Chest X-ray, AP view. Patient: 49 years old, sex M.
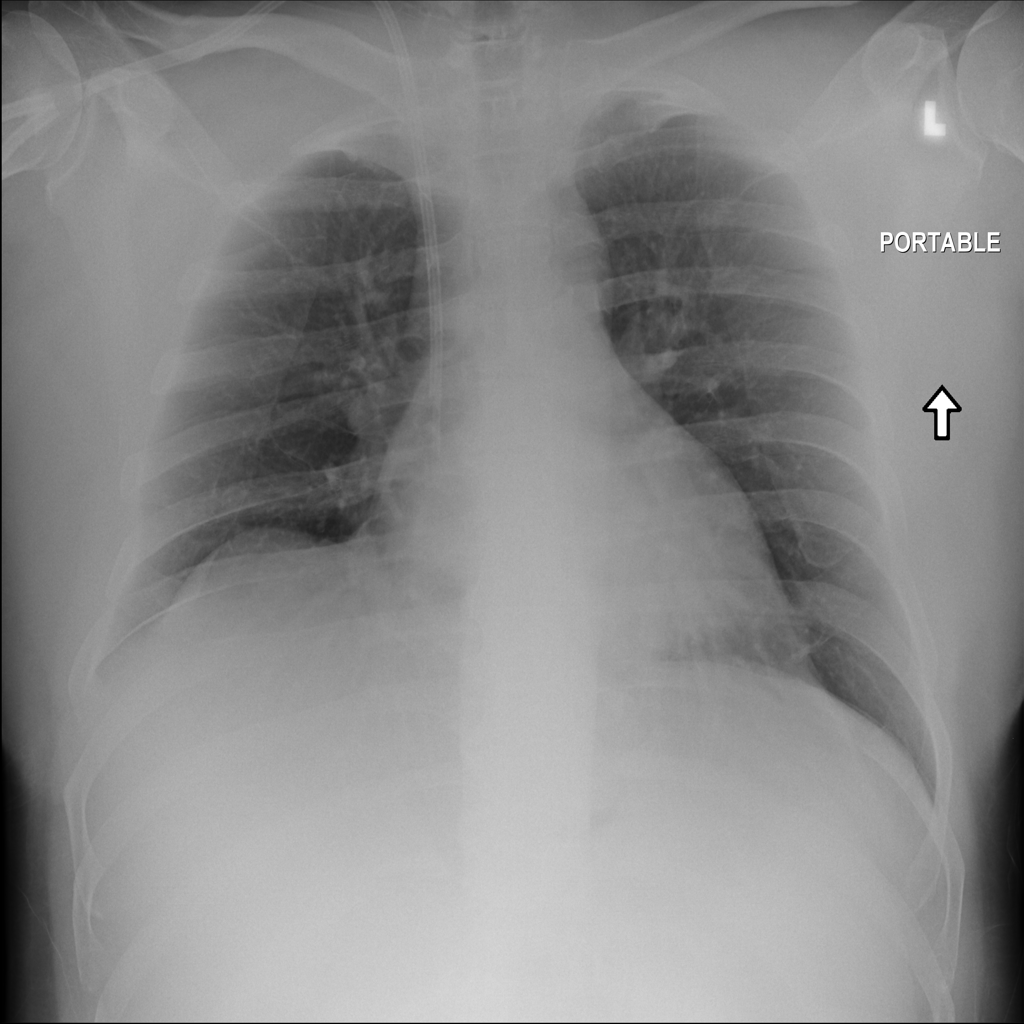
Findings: No Finding